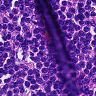
Metastatic tissue present: no